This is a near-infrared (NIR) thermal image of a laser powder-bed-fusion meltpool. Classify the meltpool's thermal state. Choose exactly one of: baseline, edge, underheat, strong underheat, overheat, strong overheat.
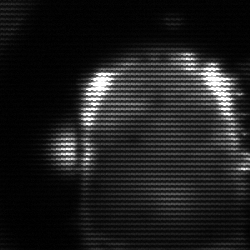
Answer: baseline